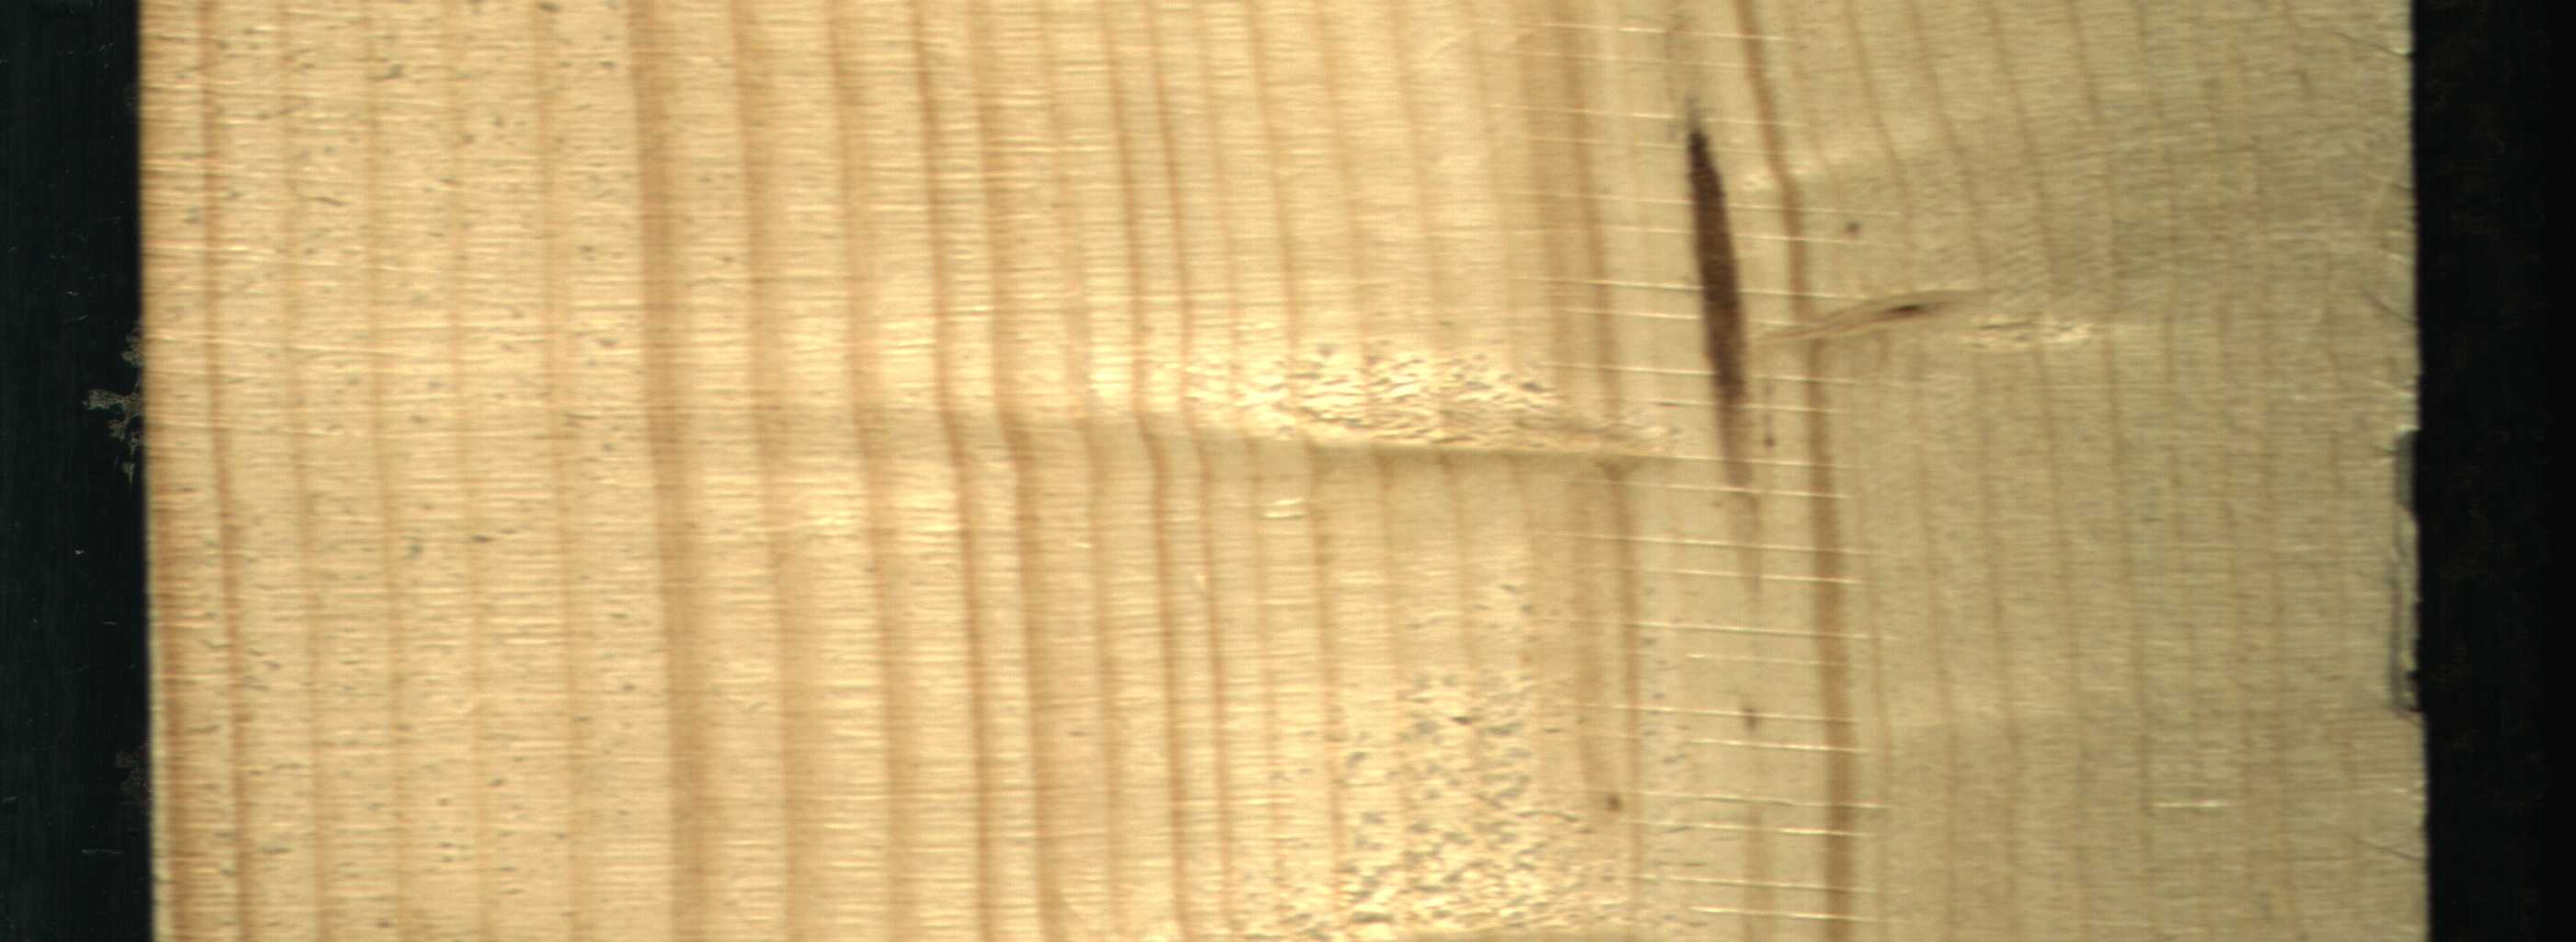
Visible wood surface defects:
Marrow
Live_Knot